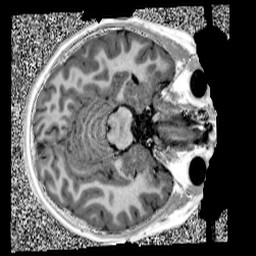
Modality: UNIT1
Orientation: axial
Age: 11
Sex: male
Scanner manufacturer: siemens
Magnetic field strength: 3 T
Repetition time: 4 s
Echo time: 0.00299 s